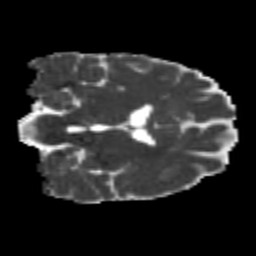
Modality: MD
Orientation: coronal
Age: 25
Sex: male
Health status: healthy
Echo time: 0.074 s